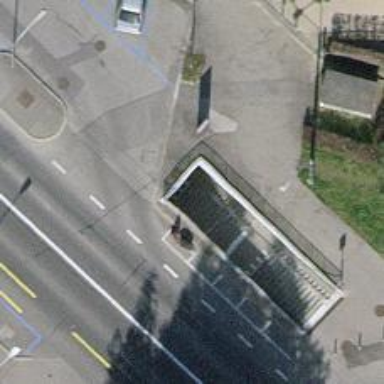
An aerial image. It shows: Footway tunnel.